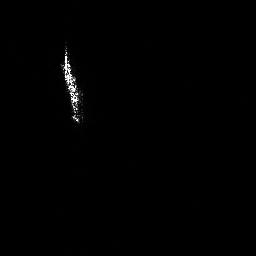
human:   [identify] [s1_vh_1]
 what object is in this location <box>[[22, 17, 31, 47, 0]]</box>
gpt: <ref>1 large ship at the left</ref>